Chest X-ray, PA view. Patient: 16 years old, sex M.
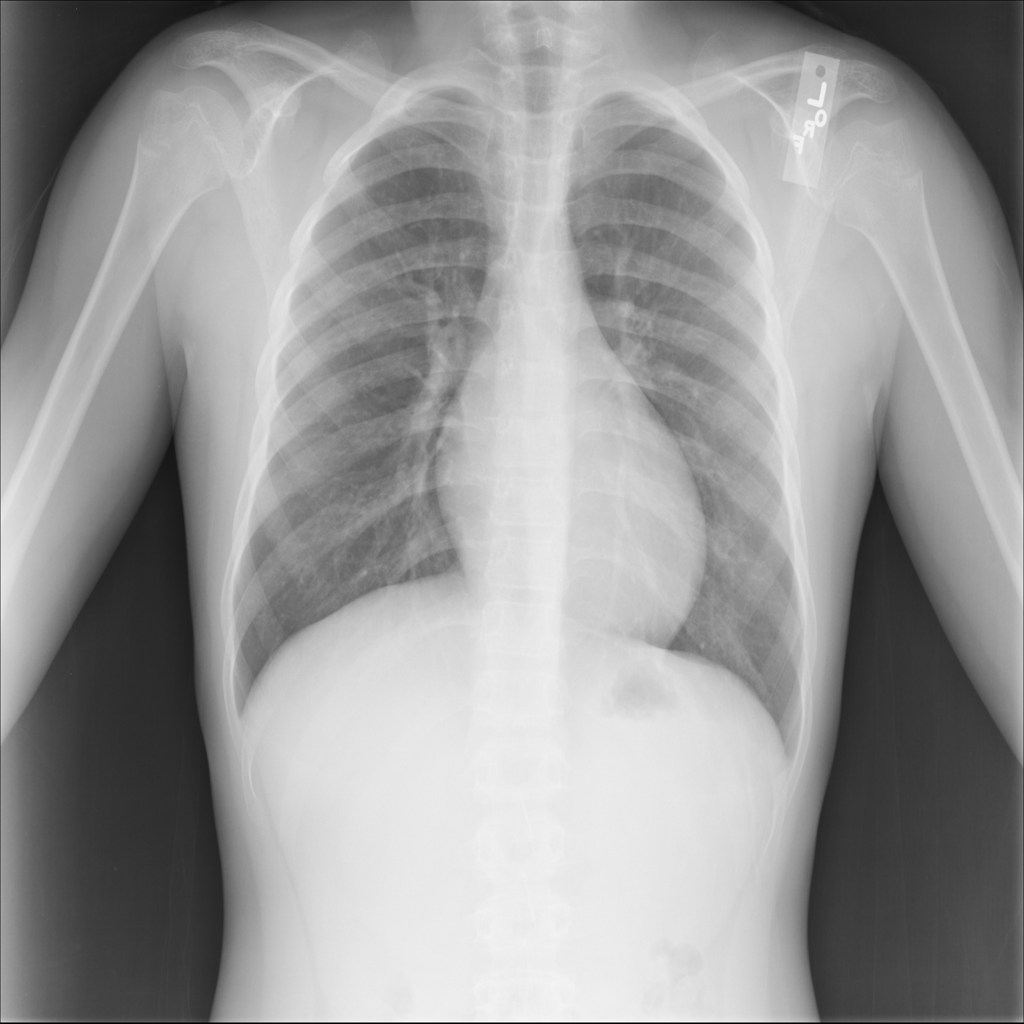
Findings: No Finding